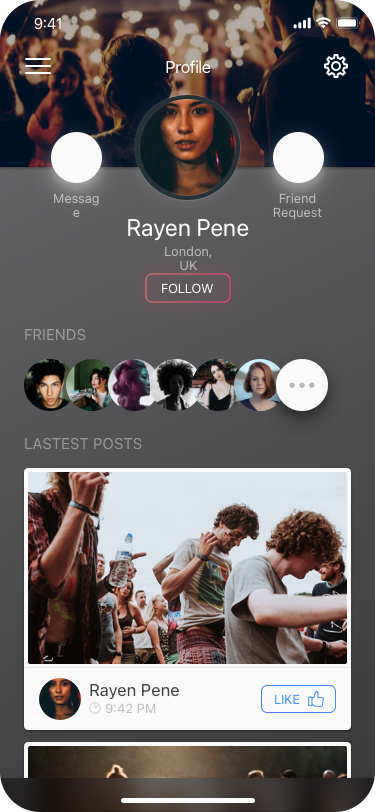
Text in this UI design:
LASTEST POSTS
FRIENDS
Rayen Pene
London, UK
Friend Request
Message
Profile